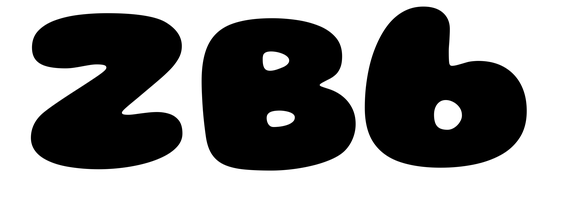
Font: Gluten_Black